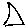
Label: triangle